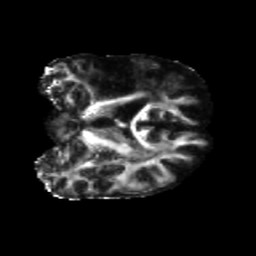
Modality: FA
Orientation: coronal
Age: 56
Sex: female
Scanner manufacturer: siemens
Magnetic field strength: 3 T
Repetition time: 5.25 s
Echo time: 0.08 s